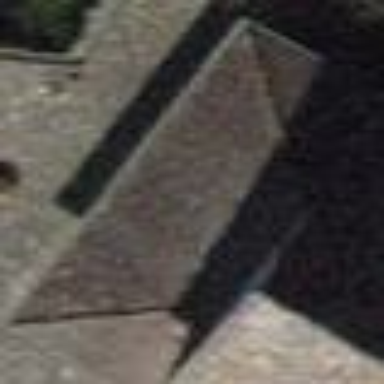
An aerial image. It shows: Building with skillion roof. This building has distinctive architectural features.